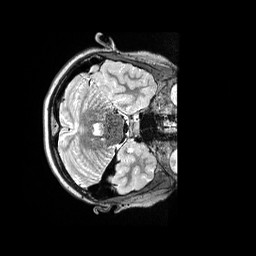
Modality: T2w
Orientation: axial
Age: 10
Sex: female
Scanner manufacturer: siemens
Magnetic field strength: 3 T
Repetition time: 3.2 s
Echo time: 0.564 s